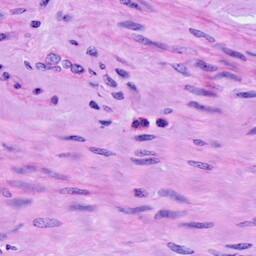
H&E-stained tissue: Cervix